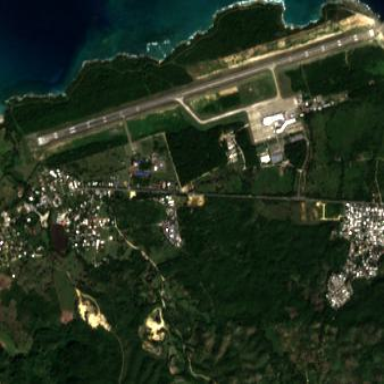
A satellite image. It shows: International aerodrome airport.